Question: I am using Swagger to document my '.NET C#' API and when my models are on another project Swagger just crashes and doesn't load anything.
When I load the sample 'WebAPI' Project from Visual Studio it uses the models that are on the same project and it works:

But when I use Models from other project it just crashes before loading anything.
I have an API project and a Business Project. My models are View Models stored(and shared among other projects, therfore needed there) on my Buisiness Project.
Is there any way I can indicate to Swagger where my model definitions are?
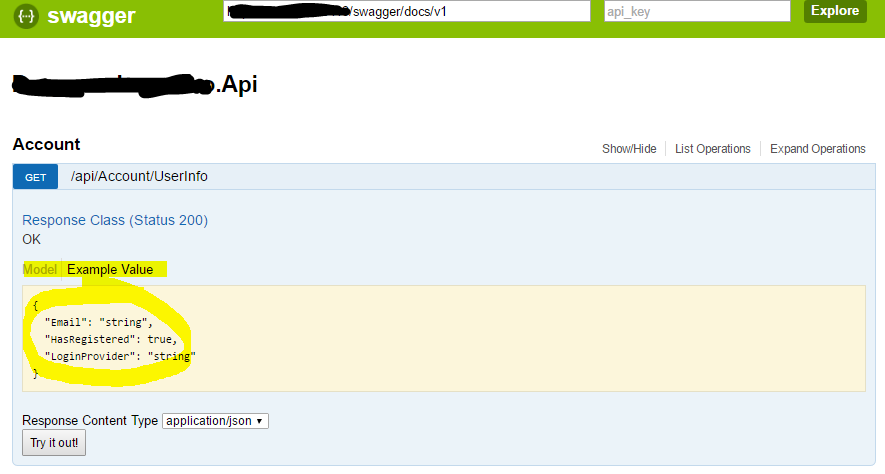
Answer: I have recently handled a similar scenario when I worked on a web API project which was hosted on IIS. I was required to enable xml documentations for all view models and models from two different projects.
Below is a summary of the main steps of the work:
1. Enable XML documentation for related projects (refer to here)
2. For each project, build it first and then include the xml file in the project. Set the property of the file "Copy to Output Directory" to be "Copy is newer" to ensure it is copied to the bin folder of the server.
3. In the Swagger config, invoke IncludeXmlComments() to include the XML documentation files as suggested by Simon88.
The key point is to ensure all xml documentation files are copied to the bin folder of the host server and Swagger UI knows where they are :-).
By the way, there are few similar questions/answers for this kind of issue. One is <URL>
Hope it helps.